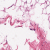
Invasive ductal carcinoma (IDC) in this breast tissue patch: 0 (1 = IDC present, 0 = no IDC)